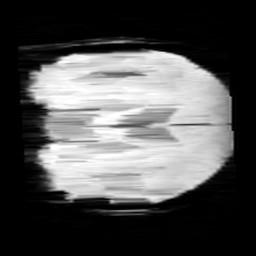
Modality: minIP
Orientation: coronal
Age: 10
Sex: male
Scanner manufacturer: siemens
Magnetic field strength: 3 T
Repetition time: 0.027 s
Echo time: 0.02 s